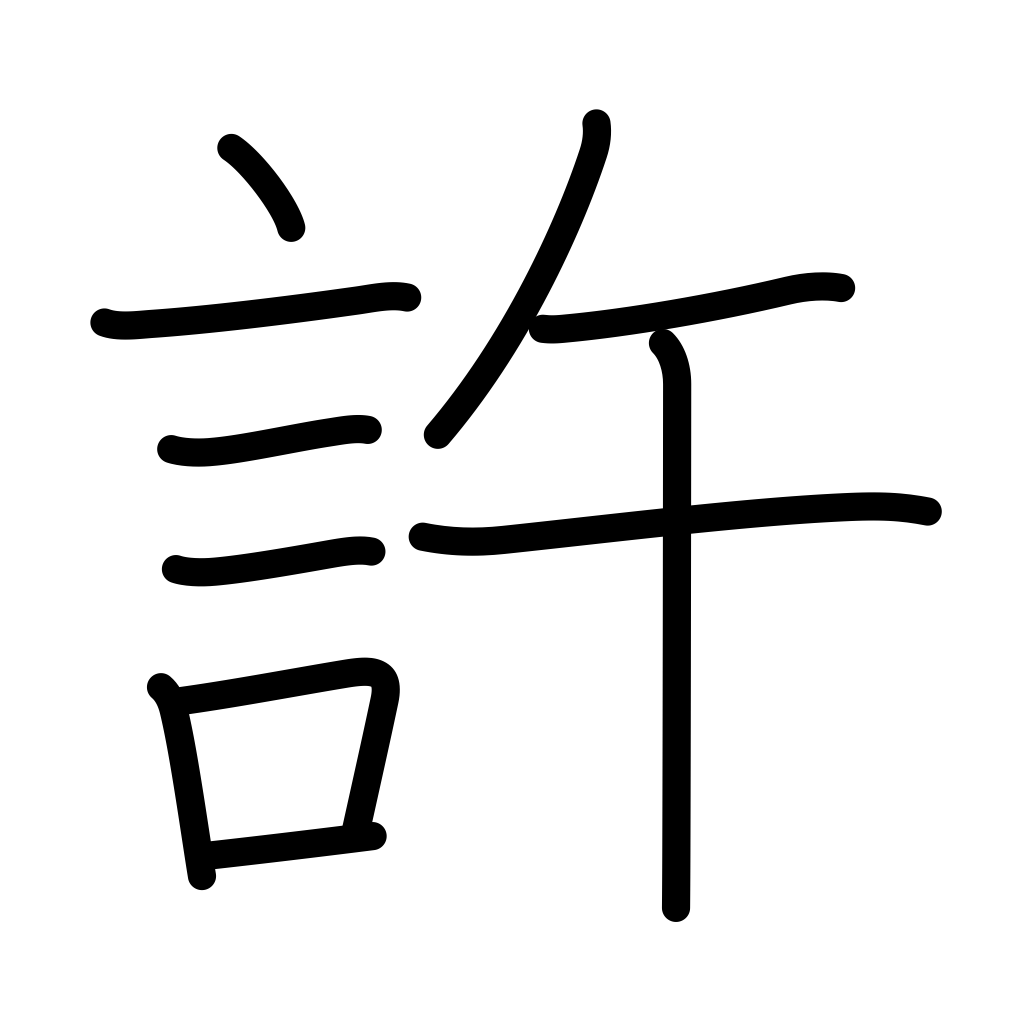
Meaning: permit, approve